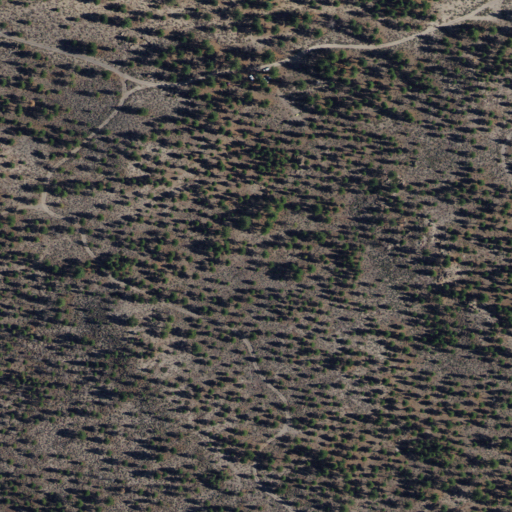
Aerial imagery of crater(s) in California named Long Valley Caldera containing shrub and evergreen forest